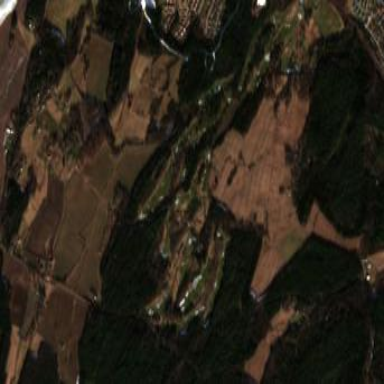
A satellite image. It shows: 18-hole golf course categorized under leisure land.